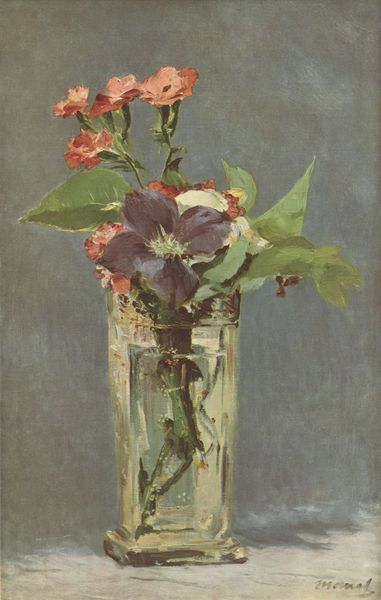
Titel: Clematis in einer Kristallvase
Künstler: Édouard Manet
Standort: Paris
Institution: (Privatbesitz)
Schlagwörter: blau, blätter, dunkel, schatten, wasser, weiß, aquarell, grün, impressionismus, blume, blumen, glas, grau, hell, hintergrund, licht, tisch, vordergrund, ölbild, blüte, blüten, rot, hochformat, malerei, arm, stehen, signatur, öl, zweige, sonne, blatt, rosa, stilleben, stillleben, vase, ruhe, blumenvase, leer, farbe, lila, tag, violett, weis, blümchen, einfach, monet, reflexe, figurativ, manet, transparent, transparenz, gewächs, freude, blumenstrauss, strauß, aufgeblüht, stiel, stiele, bruan, eckig, gefäss, heimat, blumenstillleben, glasvase, flora, kornblumen, frieden, flüssigkeit, kristall, blattwerk, durchsichtig, veilchen, reflex, nelken, grünn, bumen, kelche, botanik, stiehl, knick, feldblumen, bäuerlich, ror, struß, gra, bescheiden, brechung, kirschblüte, stiehle, kirschblüten, clematis, büte, baumblüten, couture?, farbebrechung, stihle, glas malerei